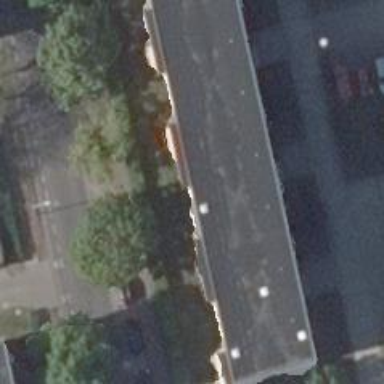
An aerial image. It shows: View of apartment building.